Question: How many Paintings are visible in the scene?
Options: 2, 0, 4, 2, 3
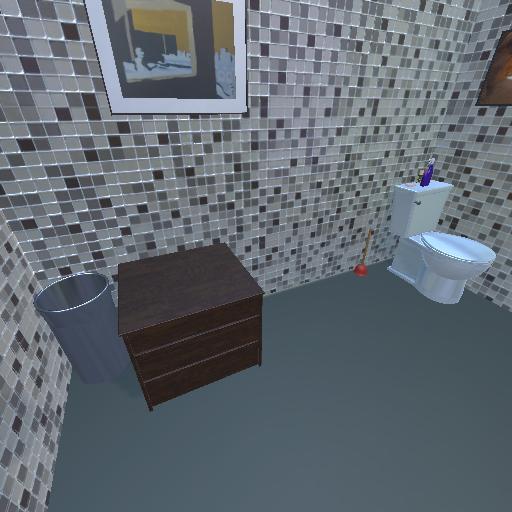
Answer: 2